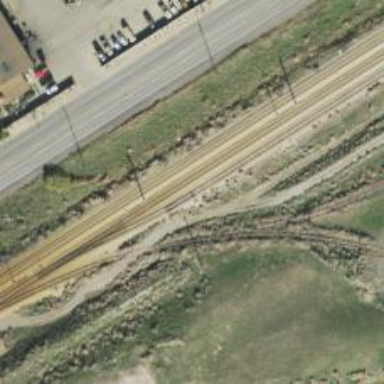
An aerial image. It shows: Railway siding with rails.